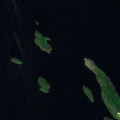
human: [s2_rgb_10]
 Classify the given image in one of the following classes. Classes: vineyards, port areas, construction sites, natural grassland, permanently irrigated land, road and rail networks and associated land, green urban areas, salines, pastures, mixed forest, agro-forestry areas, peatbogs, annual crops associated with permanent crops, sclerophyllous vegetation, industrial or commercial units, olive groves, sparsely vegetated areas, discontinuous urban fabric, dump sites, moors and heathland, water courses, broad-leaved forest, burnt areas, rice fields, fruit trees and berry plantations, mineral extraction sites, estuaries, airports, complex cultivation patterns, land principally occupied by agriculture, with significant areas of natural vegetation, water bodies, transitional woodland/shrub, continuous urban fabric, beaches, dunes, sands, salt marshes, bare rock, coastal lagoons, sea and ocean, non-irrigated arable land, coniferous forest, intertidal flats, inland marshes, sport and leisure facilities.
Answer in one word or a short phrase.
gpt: water bodies